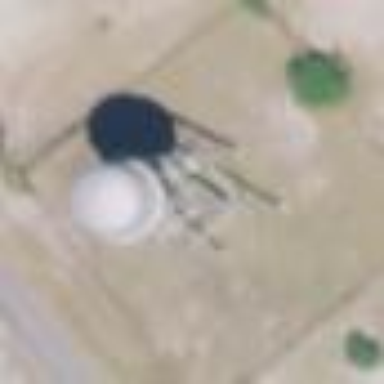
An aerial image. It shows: Water tower that is man-made.